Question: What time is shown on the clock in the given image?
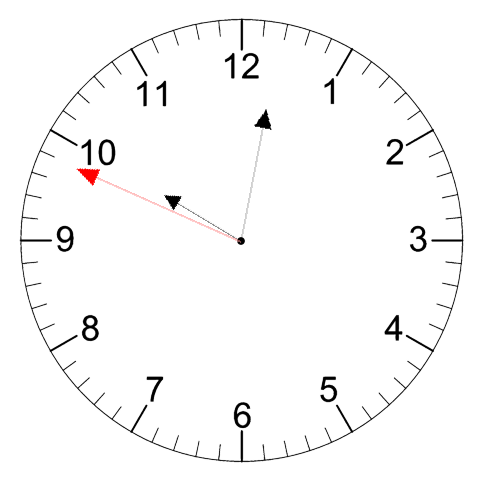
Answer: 10:01:49